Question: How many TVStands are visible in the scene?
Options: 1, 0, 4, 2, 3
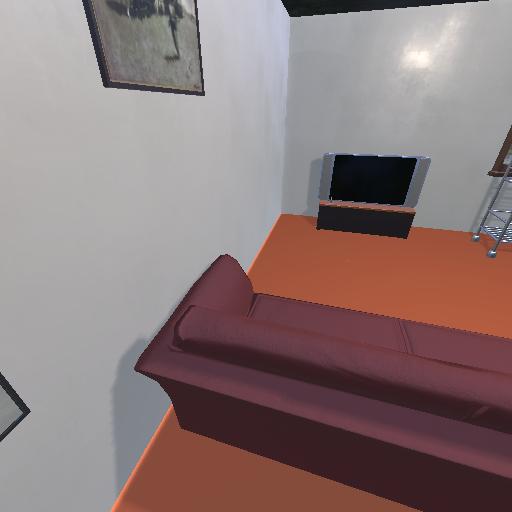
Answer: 1